Field crop: maize
Growth stage: 2
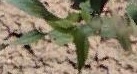
Species: maize